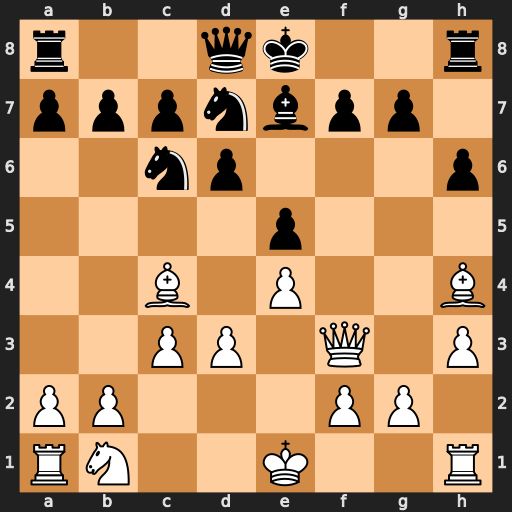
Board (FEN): r2qk2r/pppnbpp1/2np3p/4p3/2B1P2B/2PP1Q1P/PP3PP1/RN2K2R
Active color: w
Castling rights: KQkq
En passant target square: -
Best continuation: Qxf7#